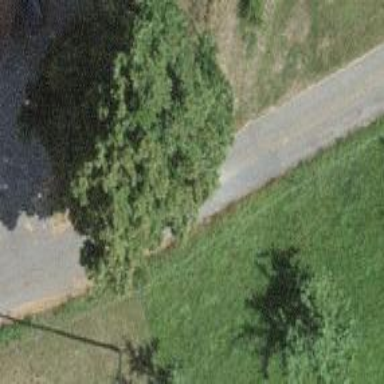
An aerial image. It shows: Single tag "natural: tree."